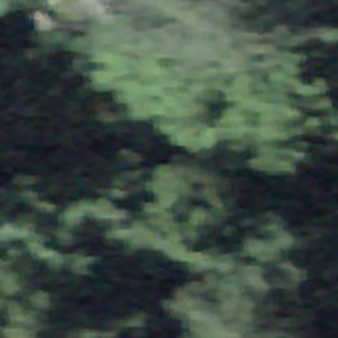
Label: other